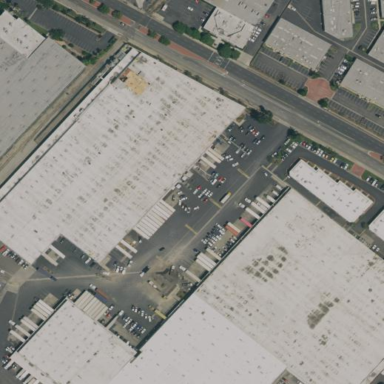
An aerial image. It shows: Warehouse building.